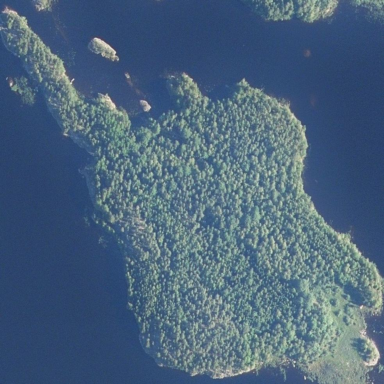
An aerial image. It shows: Islet.